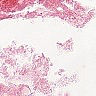
Metastatic tissue present: no